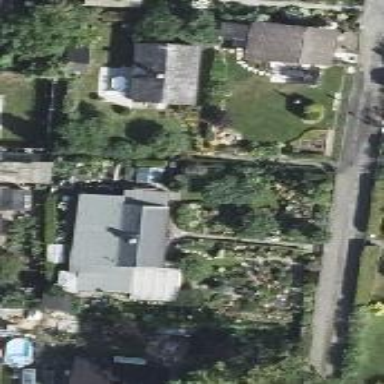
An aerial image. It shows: Plot within allotments.